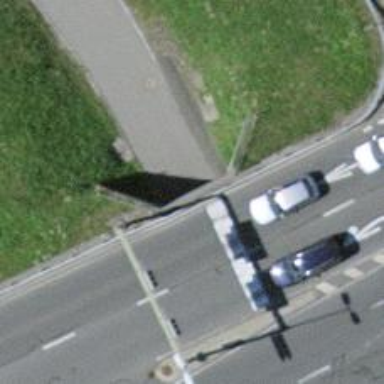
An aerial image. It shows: Service road leading to tunnel.